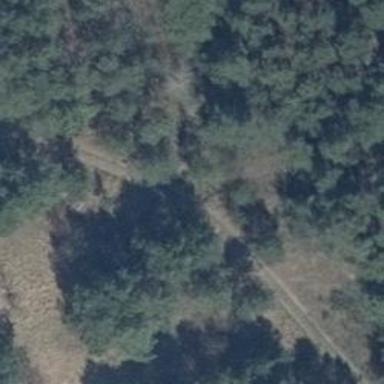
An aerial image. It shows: Dirt track road with grade 3 tracktype.